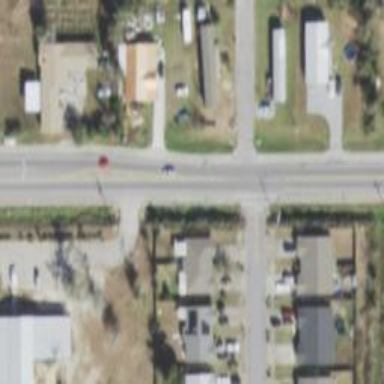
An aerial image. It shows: Marked road crossing.